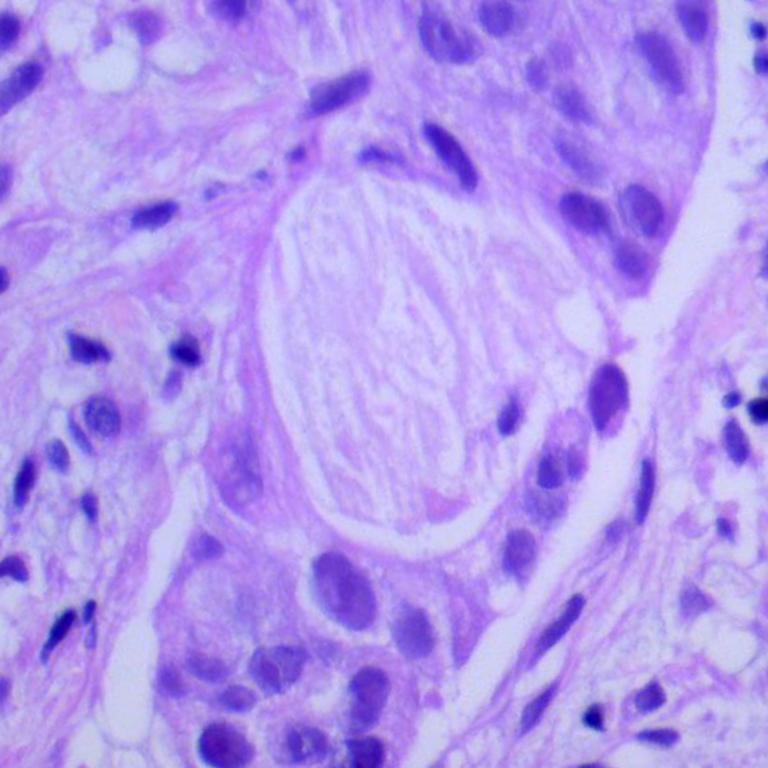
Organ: lung
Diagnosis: adenocarcinomas